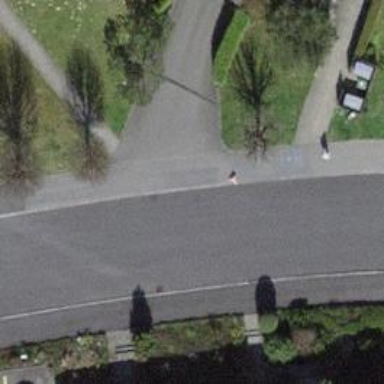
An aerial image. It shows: Parking aisle designated as service road.